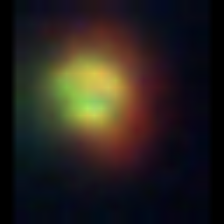
Taxon: NanoPlankton
Group: Other